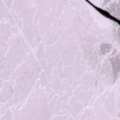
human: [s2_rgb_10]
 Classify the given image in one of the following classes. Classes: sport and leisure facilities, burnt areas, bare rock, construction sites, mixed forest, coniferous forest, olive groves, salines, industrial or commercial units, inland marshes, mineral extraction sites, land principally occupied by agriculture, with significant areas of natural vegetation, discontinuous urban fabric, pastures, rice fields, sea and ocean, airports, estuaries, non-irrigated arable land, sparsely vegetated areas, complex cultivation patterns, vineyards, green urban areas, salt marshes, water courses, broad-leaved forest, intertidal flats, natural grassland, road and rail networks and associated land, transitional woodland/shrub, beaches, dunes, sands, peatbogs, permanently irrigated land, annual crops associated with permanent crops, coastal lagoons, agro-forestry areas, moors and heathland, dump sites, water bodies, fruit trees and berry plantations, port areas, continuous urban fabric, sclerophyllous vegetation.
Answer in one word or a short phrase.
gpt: sea and ocean